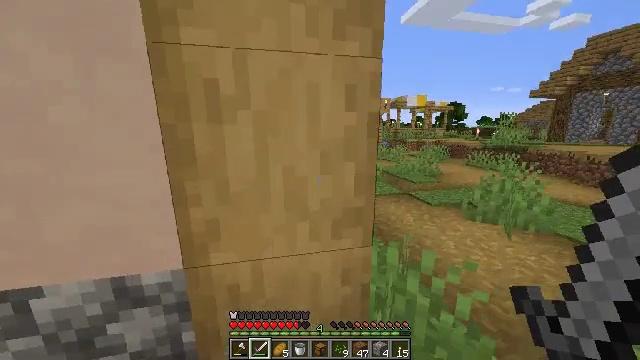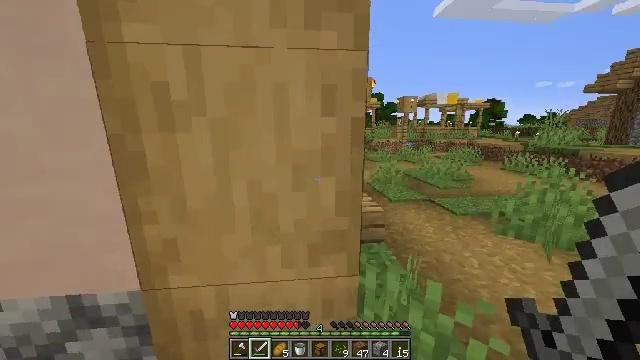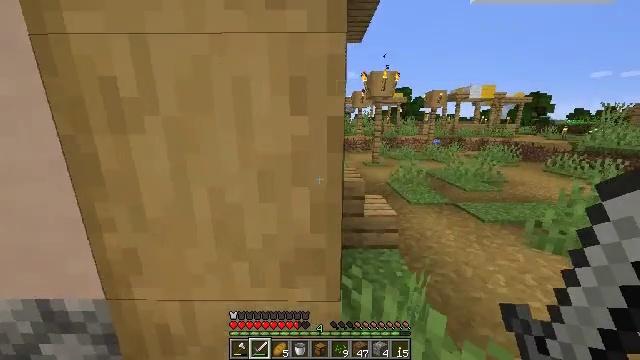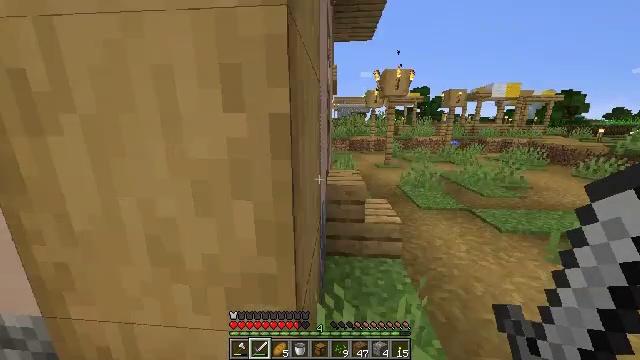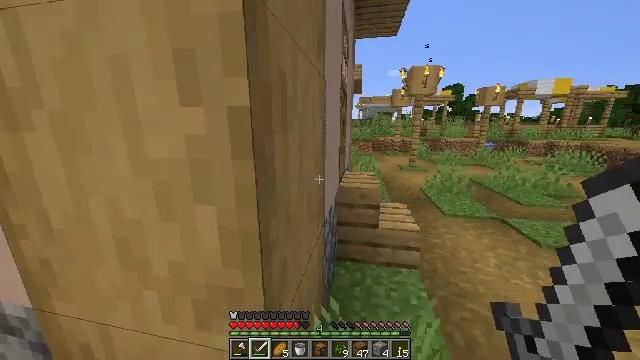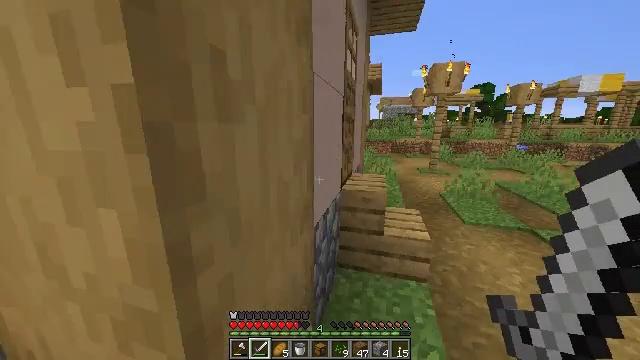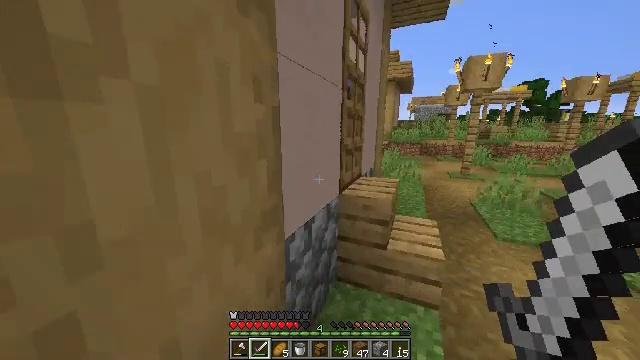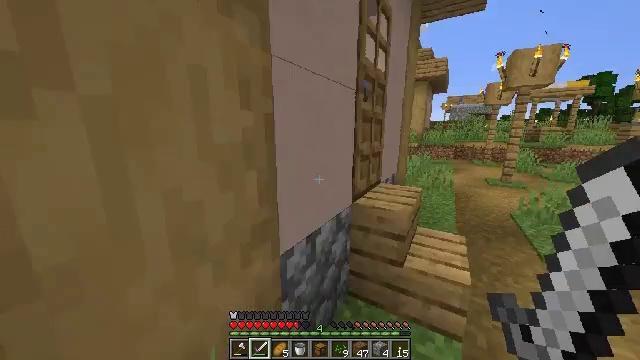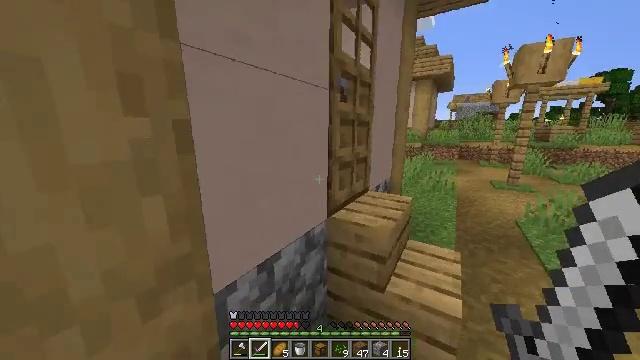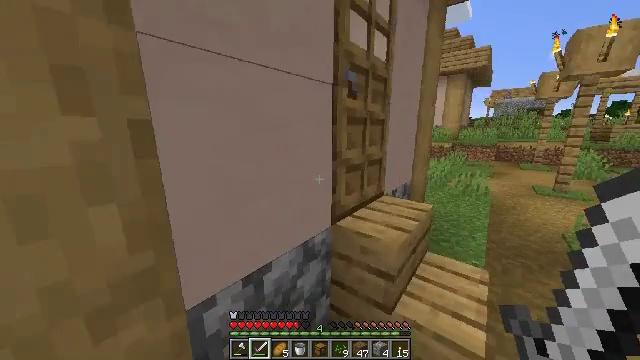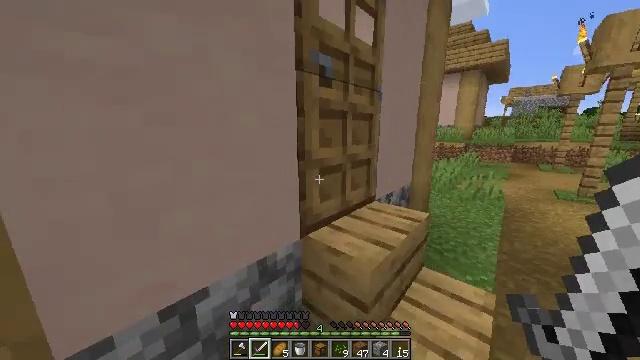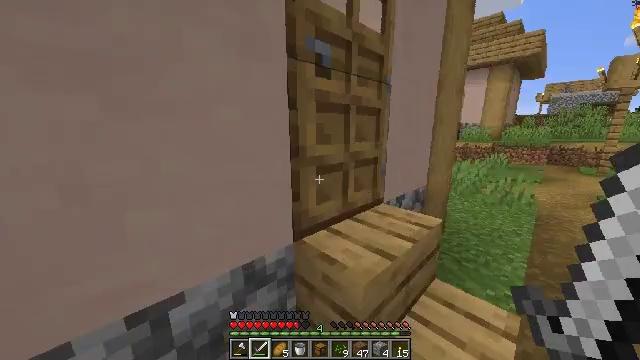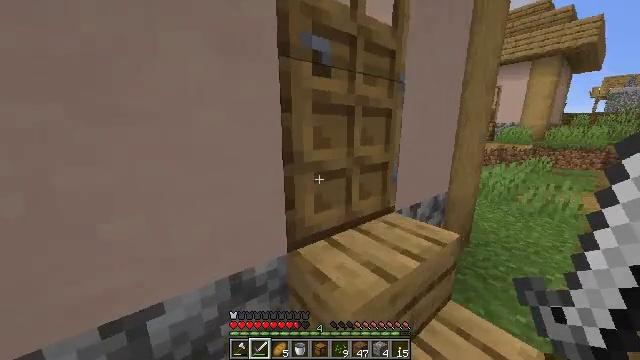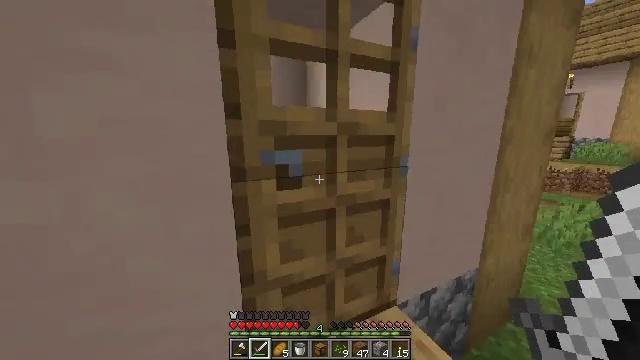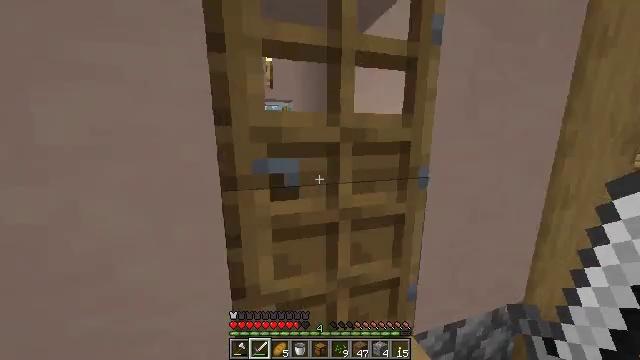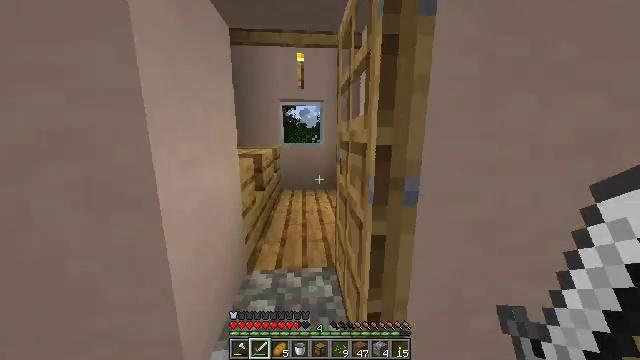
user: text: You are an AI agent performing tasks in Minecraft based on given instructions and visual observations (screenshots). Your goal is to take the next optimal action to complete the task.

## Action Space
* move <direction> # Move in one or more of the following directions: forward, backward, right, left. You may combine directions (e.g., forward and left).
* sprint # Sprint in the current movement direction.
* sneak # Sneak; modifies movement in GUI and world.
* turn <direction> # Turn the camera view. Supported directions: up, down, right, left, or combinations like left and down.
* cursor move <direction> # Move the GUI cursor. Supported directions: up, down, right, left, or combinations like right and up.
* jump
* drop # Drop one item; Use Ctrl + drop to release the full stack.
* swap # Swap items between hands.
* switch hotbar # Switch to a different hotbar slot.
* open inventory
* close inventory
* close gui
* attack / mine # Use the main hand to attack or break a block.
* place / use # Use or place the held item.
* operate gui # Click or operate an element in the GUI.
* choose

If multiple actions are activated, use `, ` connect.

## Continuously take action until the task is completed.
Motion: motion action
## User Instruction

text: Remove an iron sword from the inventory.
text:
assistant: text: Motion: move forward and move right, sprint, turn left
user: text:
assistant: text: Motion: move forward and move right, sprint, turn left
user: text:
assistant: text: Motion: move forward and move right, sprint, turn left
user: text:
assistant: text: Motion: move forward and move right, sprint, turn left
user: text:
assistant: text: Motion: move forward and move right, sprint, turn left
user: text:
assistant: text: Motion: move forward and move right, sprint, turn left
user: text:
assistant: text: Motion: move forward and move right, sprint, turn left
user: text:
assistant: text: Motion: move forward and move right, sprint, turn left
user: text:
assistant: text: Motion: move forward and move right, sprint, turn left
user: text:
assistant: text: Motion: move forward and move right, sprint, turn left
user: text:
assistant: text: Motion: move forward and move right, sprint, turn left
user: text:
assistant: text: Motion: move forward and move right, turn left
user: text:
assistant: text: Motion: move forward and move right, turn left and up
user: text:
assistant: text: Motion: move forward and move right, turn left
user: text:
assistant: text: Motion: move right, turn left, use / place
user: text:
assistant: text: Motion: turn left, use / place
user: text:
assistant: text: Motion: turn left, use / place
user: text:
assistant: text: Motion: turn left and up
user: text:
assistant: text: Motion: move forward, turn left
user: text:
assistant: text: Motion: move forward, turn left
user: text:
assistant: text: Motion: move forward
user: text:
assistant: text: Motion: move forward
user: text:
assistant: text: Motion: move forward
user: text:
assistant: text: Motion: move forward
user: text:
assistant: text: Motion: move forward
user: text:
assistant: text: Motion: move forward, turn down
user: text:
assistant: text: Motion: turn left and down
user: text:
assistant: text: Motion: turn left and down
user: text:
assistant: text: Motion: turn left and down
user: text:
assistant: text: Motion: turn left